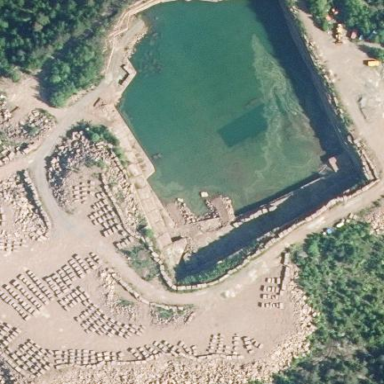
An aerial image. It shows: Quarry area.